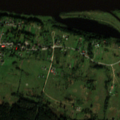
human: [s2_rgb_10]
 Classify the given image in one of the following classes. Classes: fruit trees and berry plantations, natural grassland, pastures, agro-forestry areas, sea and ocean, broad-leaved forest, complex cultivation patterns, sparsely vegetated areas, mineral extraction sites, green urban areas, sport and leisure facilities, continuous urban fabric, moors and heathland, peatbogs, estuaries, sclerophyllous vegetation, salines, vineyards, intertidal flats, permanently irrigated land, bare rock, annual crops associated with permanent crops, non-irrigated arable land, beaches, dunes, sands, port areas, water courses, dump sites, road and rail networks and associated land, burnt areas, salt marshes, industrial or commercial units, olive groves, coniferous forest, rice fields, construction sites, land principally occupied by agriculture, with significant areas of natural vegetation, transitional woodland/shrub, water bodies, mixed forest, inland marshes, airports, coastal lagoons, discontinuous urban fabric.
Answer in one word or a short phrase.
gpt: discontinuous urban fabric, pastures, complex cultivation patterns, water courses